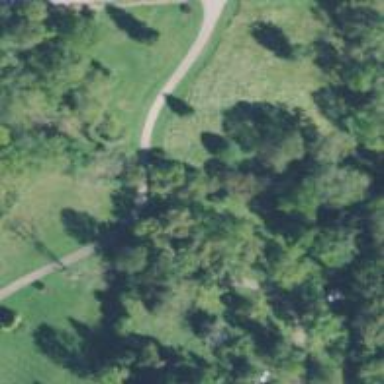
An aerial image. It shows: Driveway leading to service road.